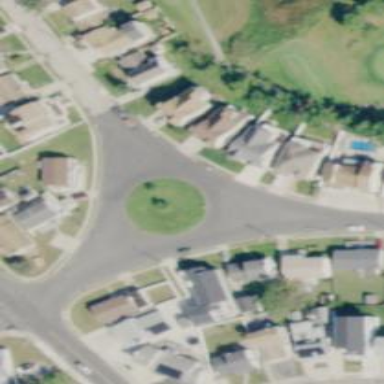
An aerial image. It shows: Residential road with roundabout.